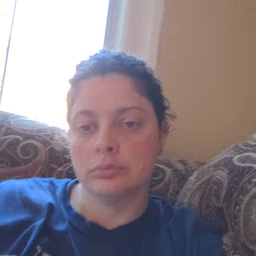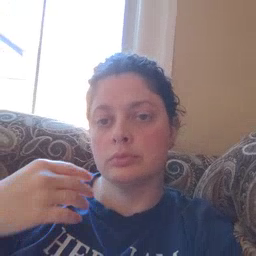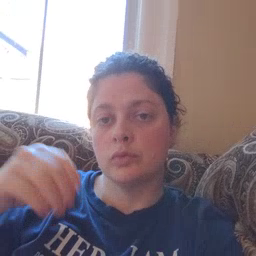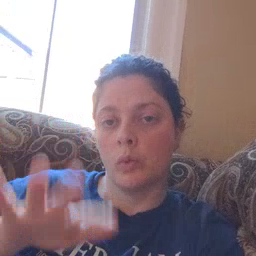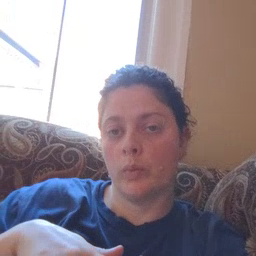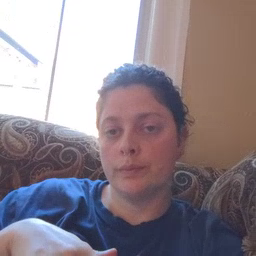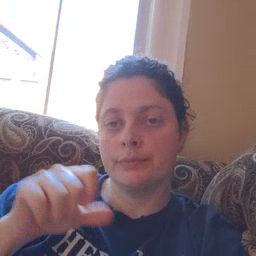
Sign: snow